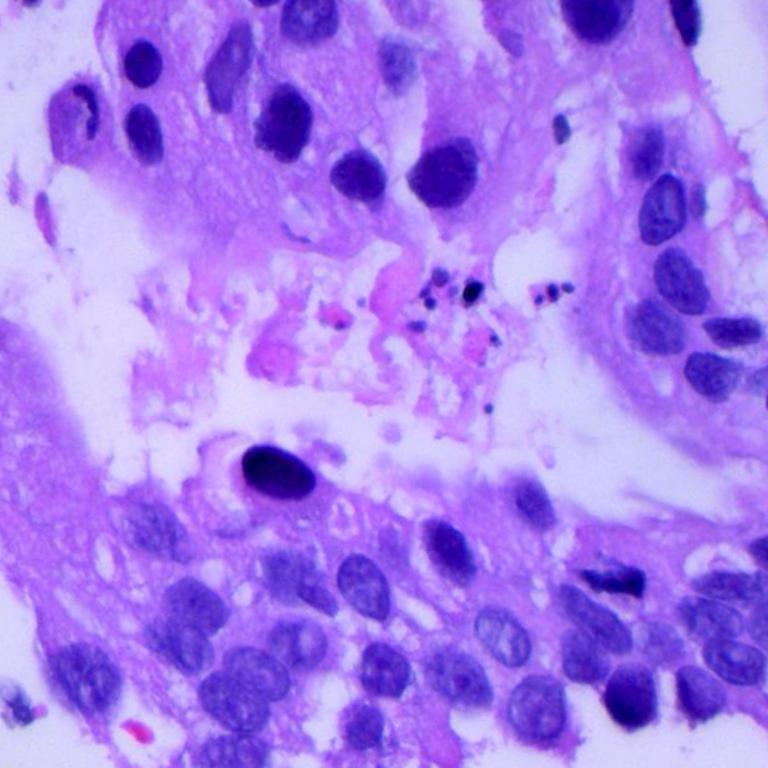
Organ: lung
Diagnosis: adenocarcinomas